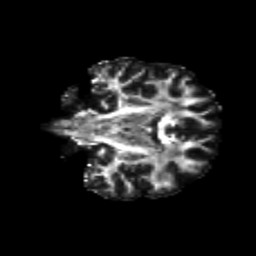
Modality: FA
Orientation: coronal
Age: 24
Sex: male
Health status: healthy
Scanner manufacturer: siemens
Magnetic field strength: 3 T
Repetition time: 8.6 s
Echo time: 0.095 s